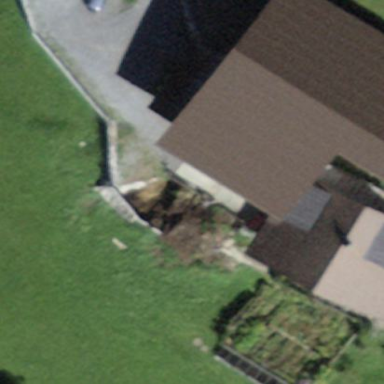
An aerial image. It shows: Barn.